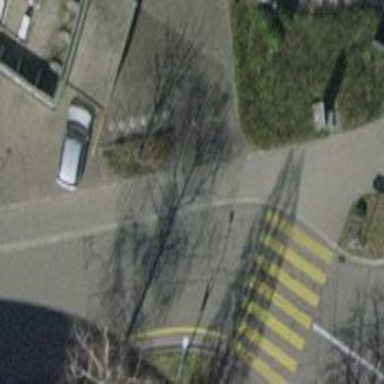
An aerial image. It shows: Bicycle parking area with bollard.